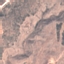
Land use / land cover: HerbaceousVegetation